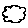
Label: cloud